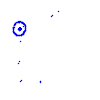
Particle: proton